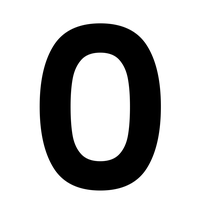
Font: Poppins-SemiBold